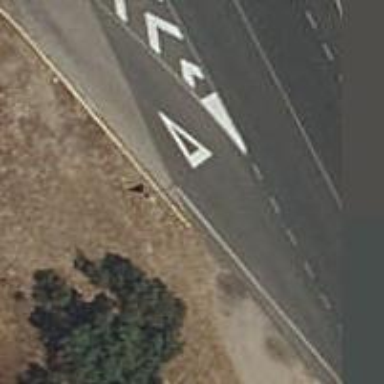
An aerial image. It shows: Road with "give way" sign.